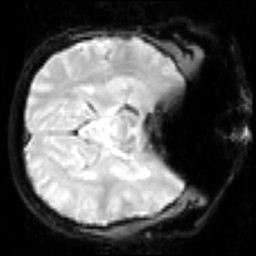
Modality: inplaneT2
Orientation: axial
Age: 31
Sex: male